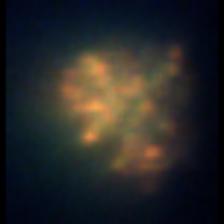
Taxon: Unknown_detritus
Group: Unknown